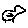
Label: bird